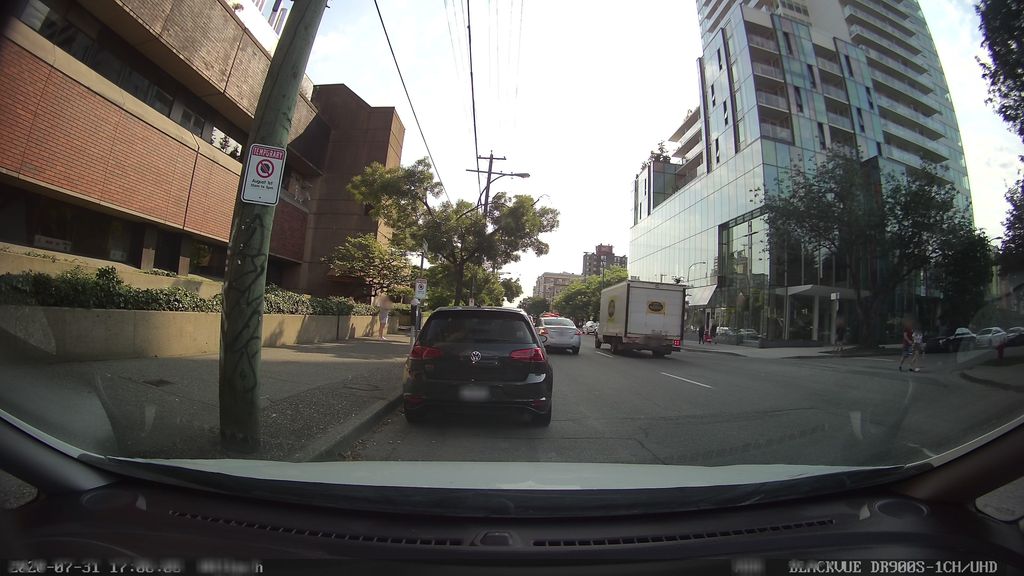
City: vancouver